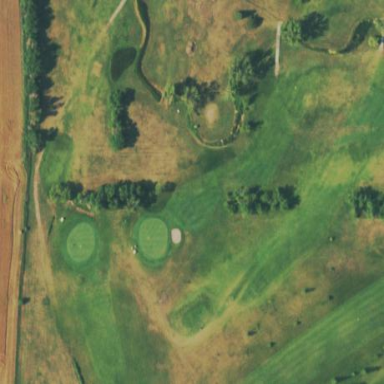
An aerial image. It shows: Golf fairway surrounded by grass.